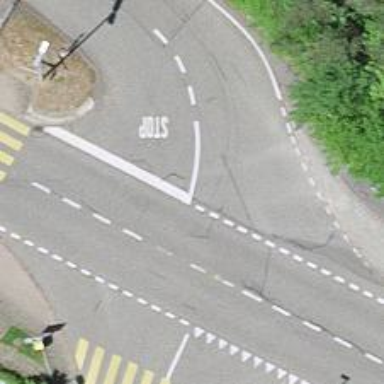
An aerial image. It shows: Road with stop sign.